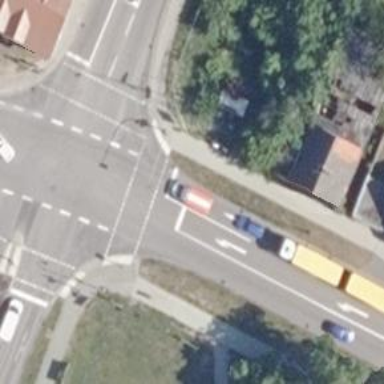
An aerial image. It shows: Crossing with traffic signals.